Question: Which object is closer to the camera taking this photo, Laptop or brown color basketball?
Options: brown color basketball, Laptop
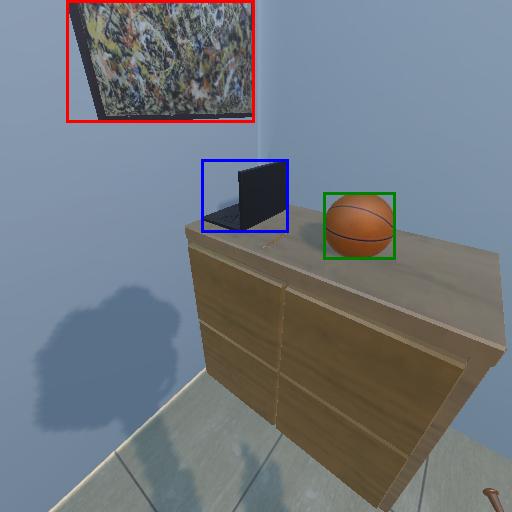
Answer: brown color basketball